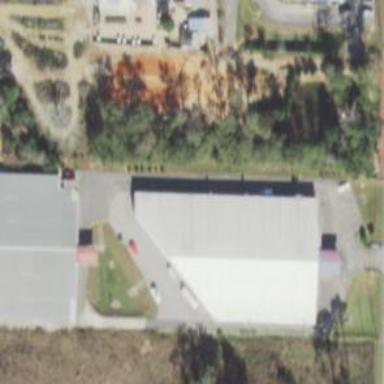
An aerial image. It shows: Building that serves as storage rental shop.